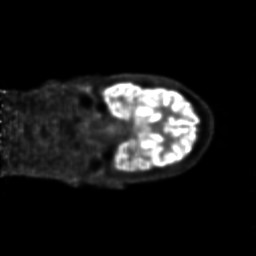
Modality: PET
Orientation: coronal
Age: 38
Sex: male
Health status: ill